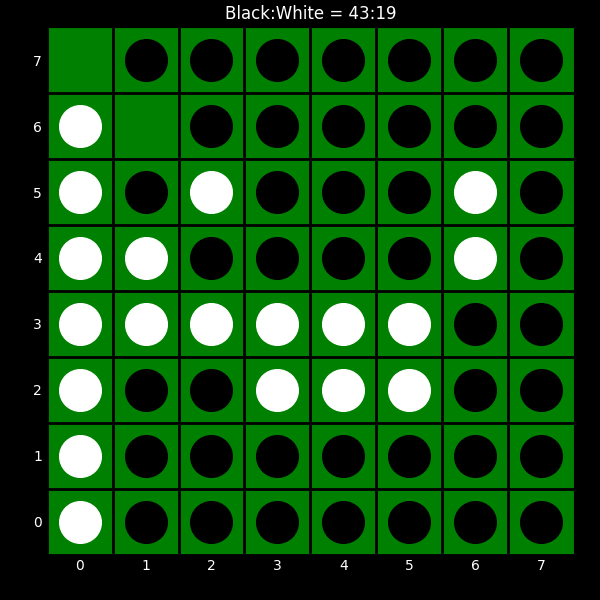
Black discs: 43
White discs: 19